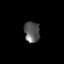
Tissue: skin
Cell type: Others
Senescence score: 0.7219
Nuclear area (px): 317
Mean DAPI intensity: 90.448